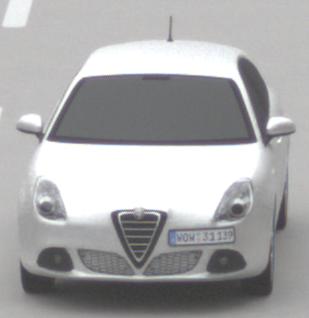
Make: Alfa Romeo
Model: Giulietta 1.4 TB 16V
Detailed model: Giulietta (940)
Model produced from: 2010/05
Model produced until: 2013/03
Doors: 5
Color: white
Road condition: dry road
Daytime: midday
Contrast: low contrast